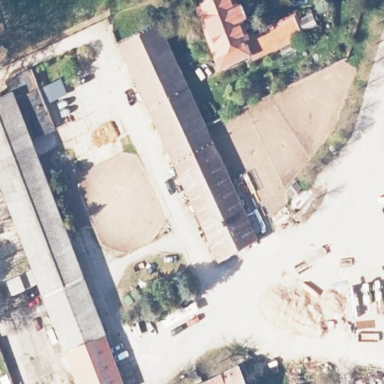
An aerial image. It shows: Farmyard area.